Question: I have several table created by recently i can get anything to come from one of them.
The table is called REP and i'm currently using Live SQL from Oracle as i'm quite new to SQL
The select command i'm trying to use.:
'select * from REP'
I go to my schema and the table is definitely there. No commands for this table work.:

If anyone could help i'd very much appreciate it. Don't be too hard on me i'm quite new to SQL.
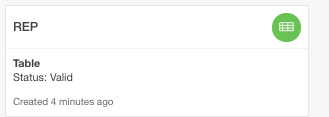
Answer: Your table is empty. First insert the values into this table via
'INSERT INTO REP VALUES(...)'
and
then use your query 'Select * from rep'
As in your image, the table is there thats the ddl view meaning table's structure not data i.e. you have only columns but no data.